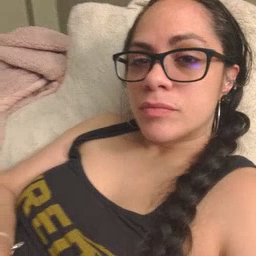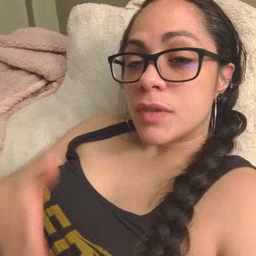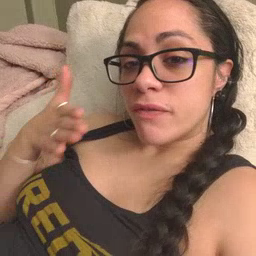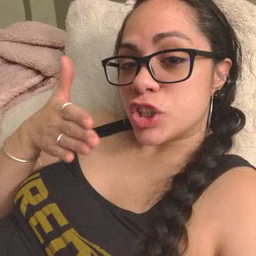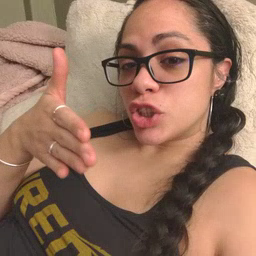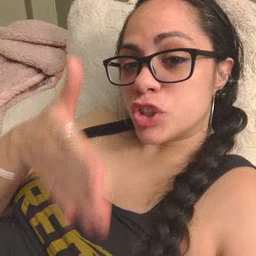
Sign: fish